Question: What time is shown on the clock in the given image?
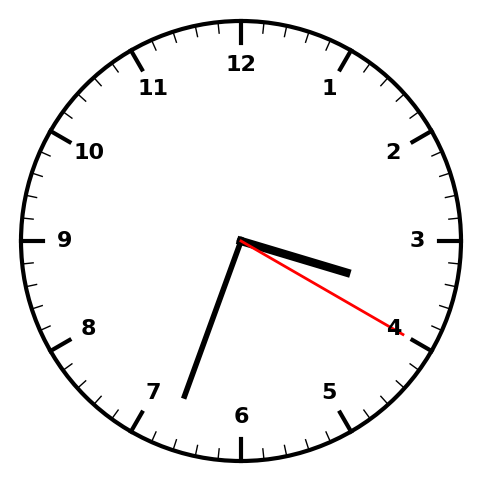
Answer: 03:33:20